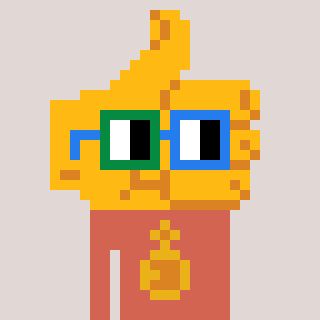
a pixel art character with square green and blue glasses, a thumbsup-shaped head and a peachy-colored body on a warm background